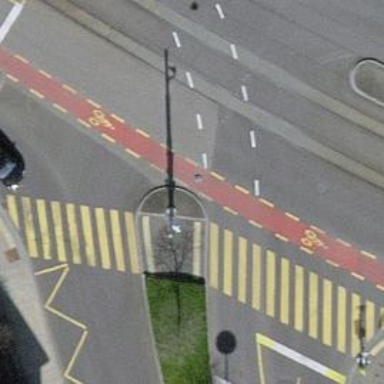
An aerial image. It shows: Traffic calming island.